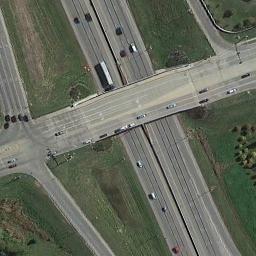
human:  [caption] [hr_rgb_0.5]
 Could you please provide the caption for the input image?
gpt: Several cars are on the road under the overpass .

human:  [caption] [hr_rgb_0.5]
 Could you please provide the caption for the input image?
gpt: The overpass is next to the grass with some cars .

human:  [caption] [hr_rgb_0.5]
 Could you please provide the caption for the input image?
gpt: And a parking lot is next to the overpass Is over the roads on the lawn .

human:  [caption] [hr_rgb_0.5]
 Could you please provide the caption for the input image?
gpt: There is an overpass and two black cars .

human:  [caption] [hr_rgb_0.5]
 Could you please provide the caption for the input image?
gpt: There are green lawns around the overpass .